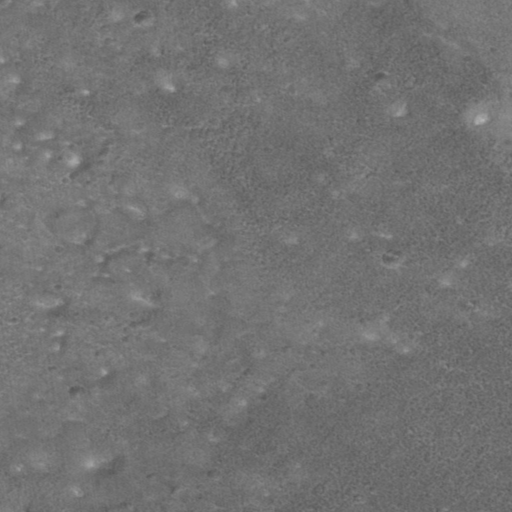
Classes present: Background